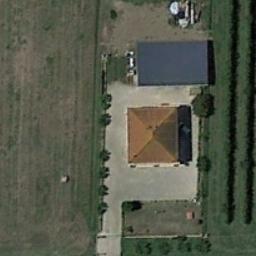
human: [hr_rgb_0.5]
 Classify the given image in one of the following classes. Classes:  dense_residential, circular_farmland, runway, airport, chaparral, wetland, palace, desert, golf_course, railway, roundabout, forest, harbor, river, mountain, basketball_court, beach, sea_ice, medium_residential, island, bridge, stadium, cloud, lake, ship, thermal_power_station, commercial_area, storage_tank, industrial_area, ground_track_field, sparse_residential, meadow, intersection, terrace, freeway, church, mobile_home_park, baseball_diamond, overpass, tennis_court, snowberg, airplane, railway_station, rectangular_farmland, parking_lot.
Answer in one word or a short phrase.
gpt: sparse_residential